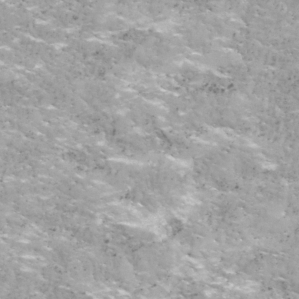
Label: frost